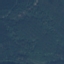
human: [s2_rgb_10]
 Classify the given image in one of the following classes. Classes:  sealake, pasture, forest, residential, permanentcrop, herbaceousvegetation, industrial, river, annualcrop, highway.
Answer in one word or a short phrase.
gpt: Forest